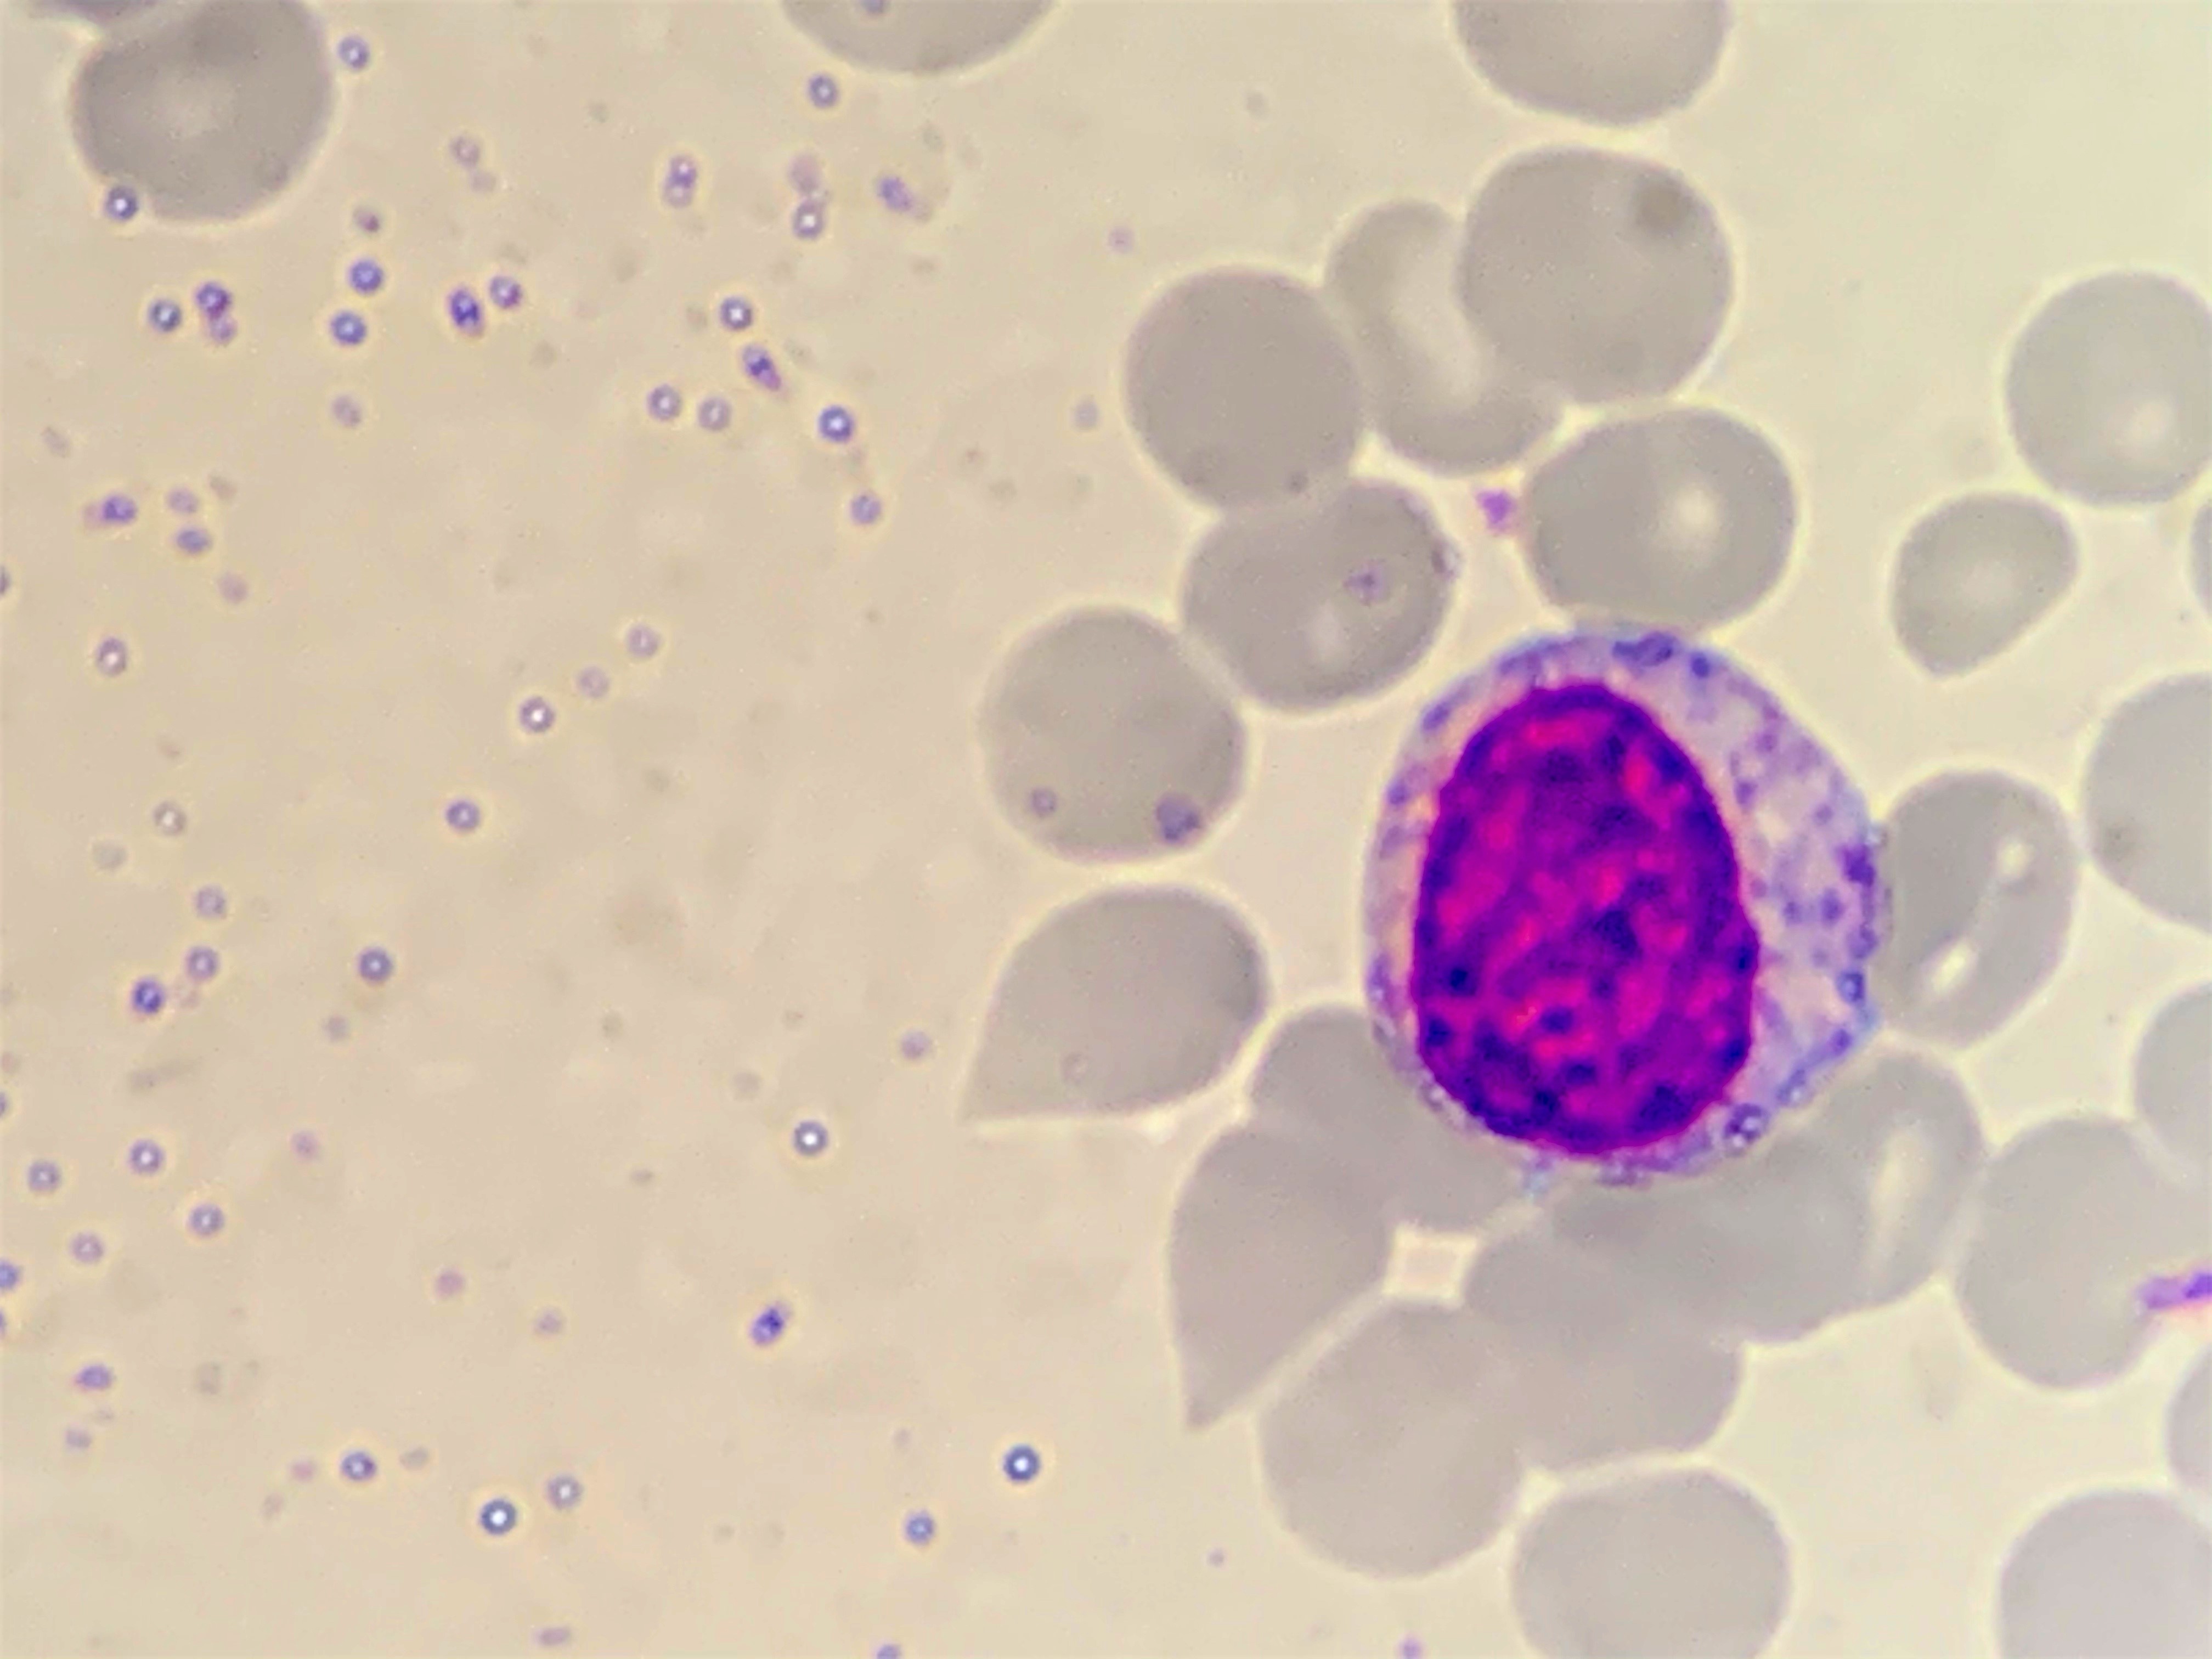
Cell type: PROMYELOCYTES